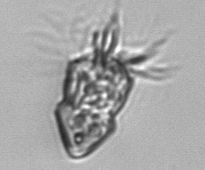
Label: Strombidium_inclinatum